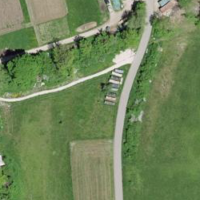
EUNIS habitat code: 25
Species observed at this site:
Dipsacus fullonum
Vicia sepium
Teucrium scorodonia
Chamaenerion dodonaei